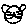
Label: cat